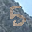
Label: 5